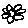
Label: flower